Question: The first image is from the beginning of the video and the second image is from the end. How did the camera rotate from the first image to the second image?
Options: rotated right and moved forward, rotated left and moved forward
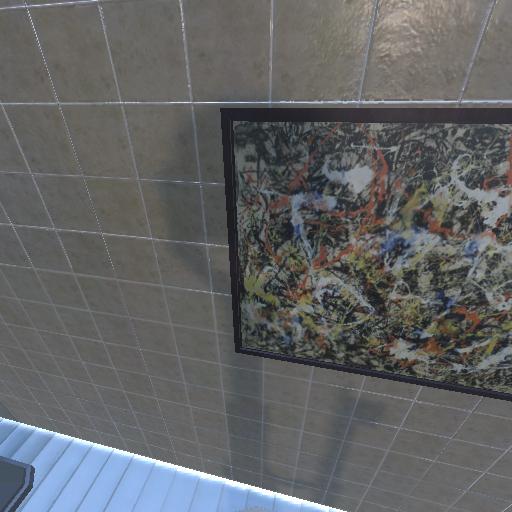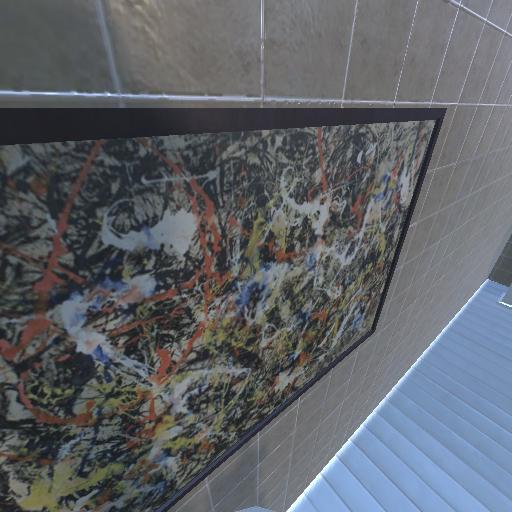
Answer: rotated right and moved forward